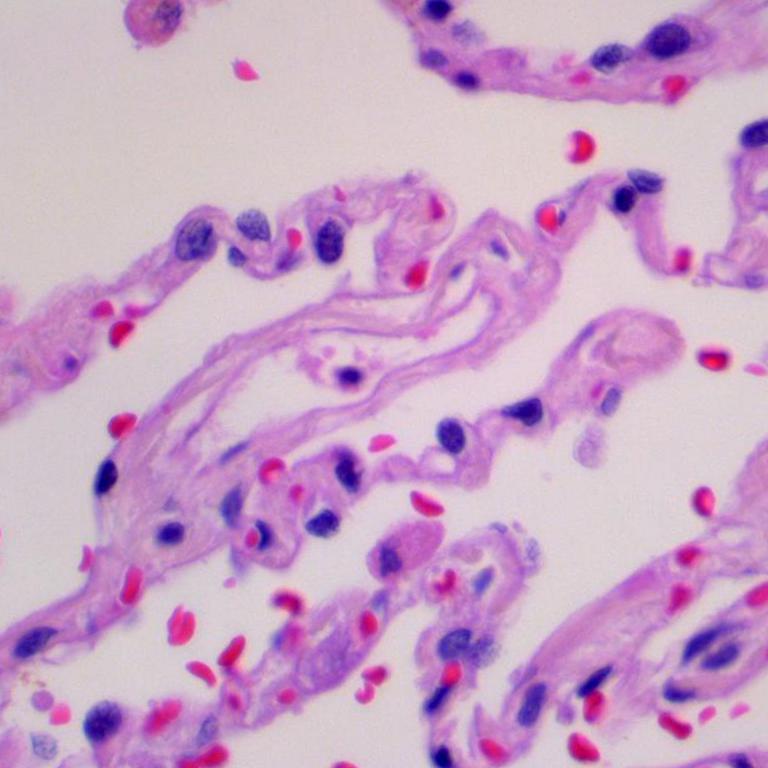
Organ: lung
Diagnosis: benign